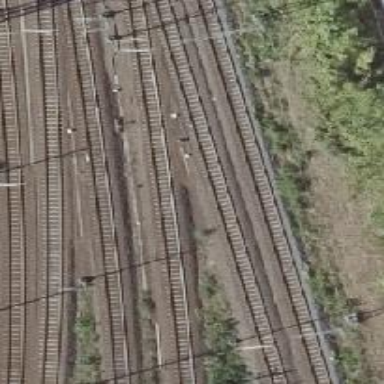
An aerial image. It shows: Railway signal.